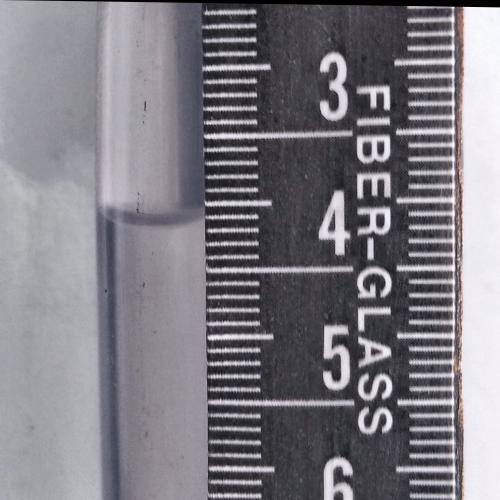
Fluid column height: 4.1 cm